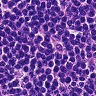
Metastatic tissue present: no